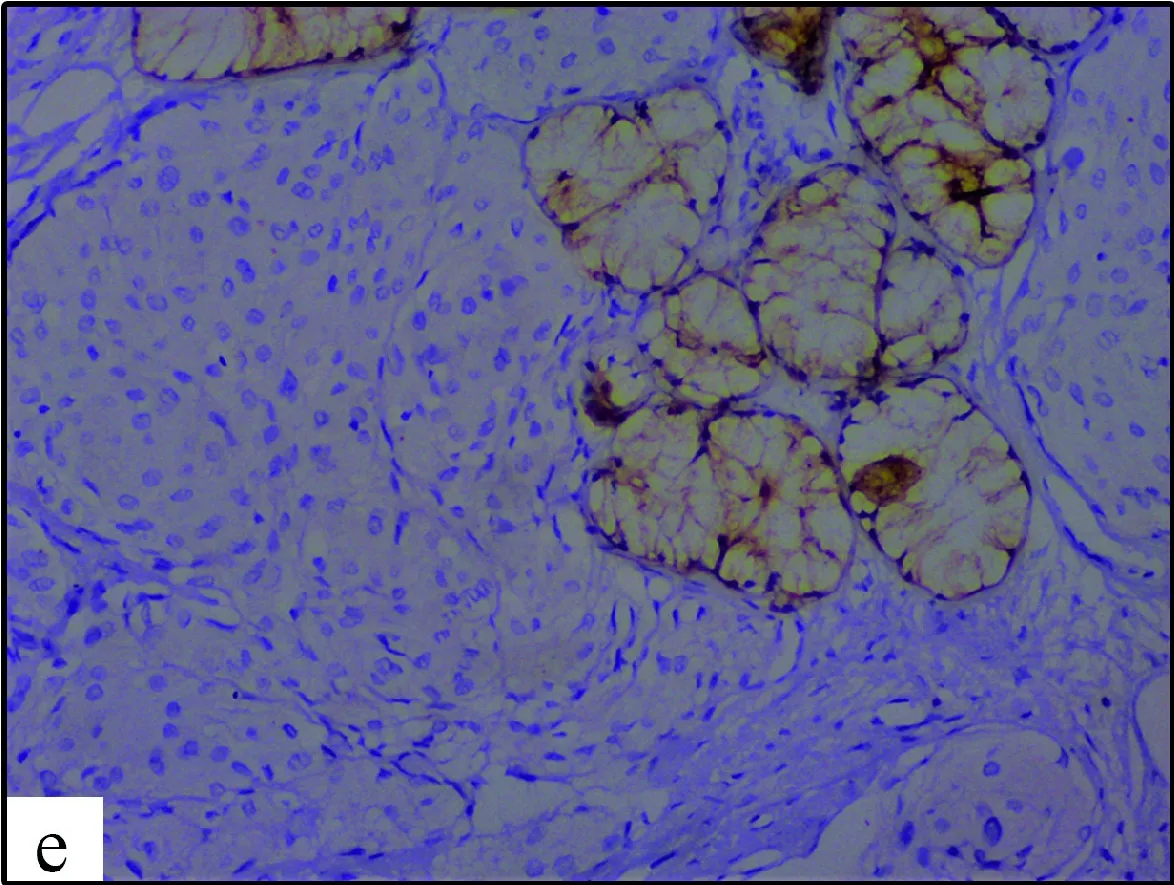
PanCK (magnification, x100).
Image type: medical_photograph (other_medical_photograph)